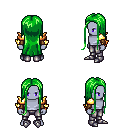
a pixel art fantasy rpg character, male body template, dark elf, purple skin, gold arm armor, metal pants, green extra-long hairstyle, leather bracers, metal boots, four views (front, back, left, right), 2x2 character sprite sheet, small pixel art, hard edges, no anti-aliasing